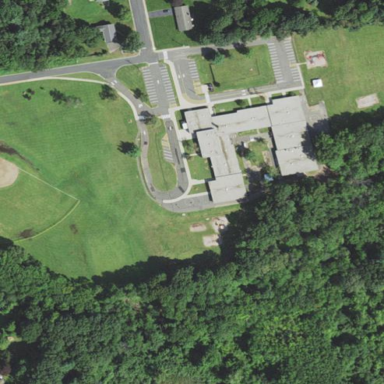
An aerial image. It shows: School.